Aerial crown-view tile of a tropical tree (Barro Colorado Island, Panama), acquired 20250124:
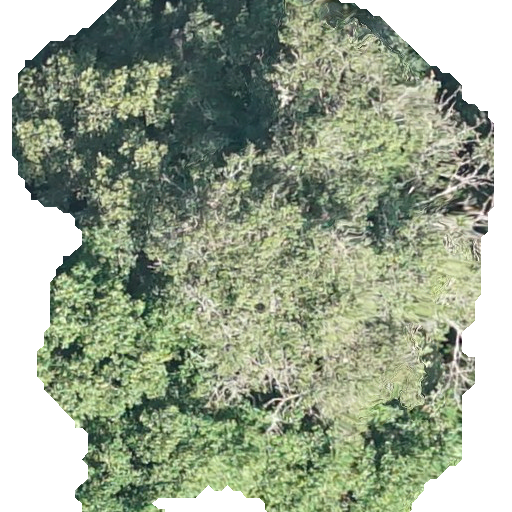
Species: Sterculia apetala
GBIF accepted scientific name: Sterculia apetala
Crown area: 319.292 m²